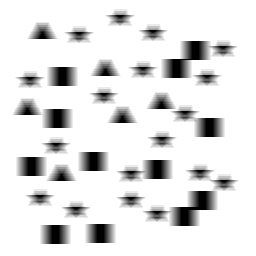
Squares: 12
Triangles: 6
Stars: 18
Total shapes: 36